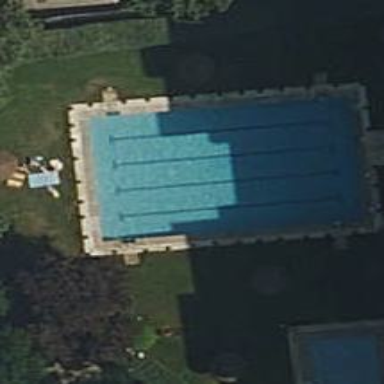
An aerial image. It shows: Swimming pool located in leisure land.